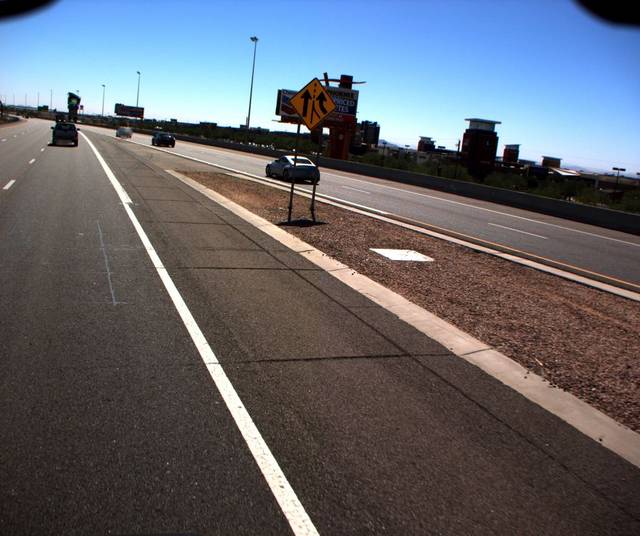
Region: United States
Coordinates: 33.291, -111.972